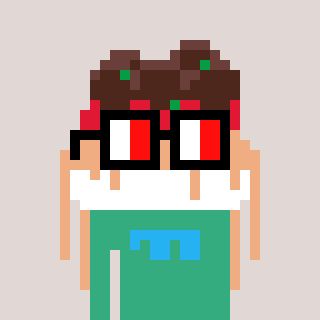
a pixel art character with square glasses with black frames and red eyes, a spaghetti-shaped head and a teal-colored body on a warm background